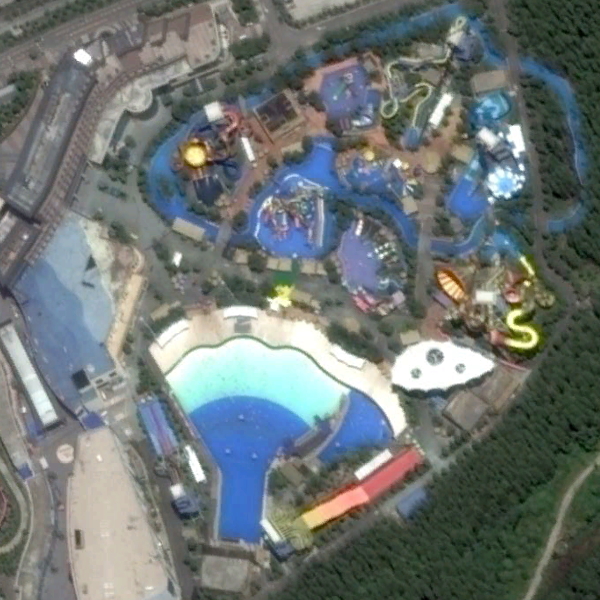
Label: Park